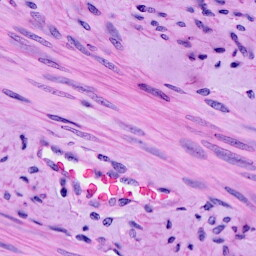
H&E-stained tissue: Cervix